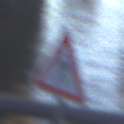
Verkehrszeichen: FussgaengerRechts
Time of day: SunriseSunset
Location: Outdoor (Urban)
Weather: Clear
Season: NotSpecified
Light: Natural